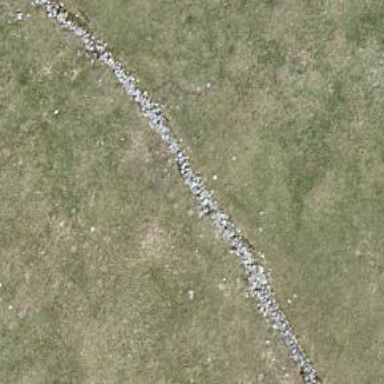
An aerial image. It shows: Wall barrier.